Question: I want to present my view as a column on the right side of the screen. This app will be iPad only.
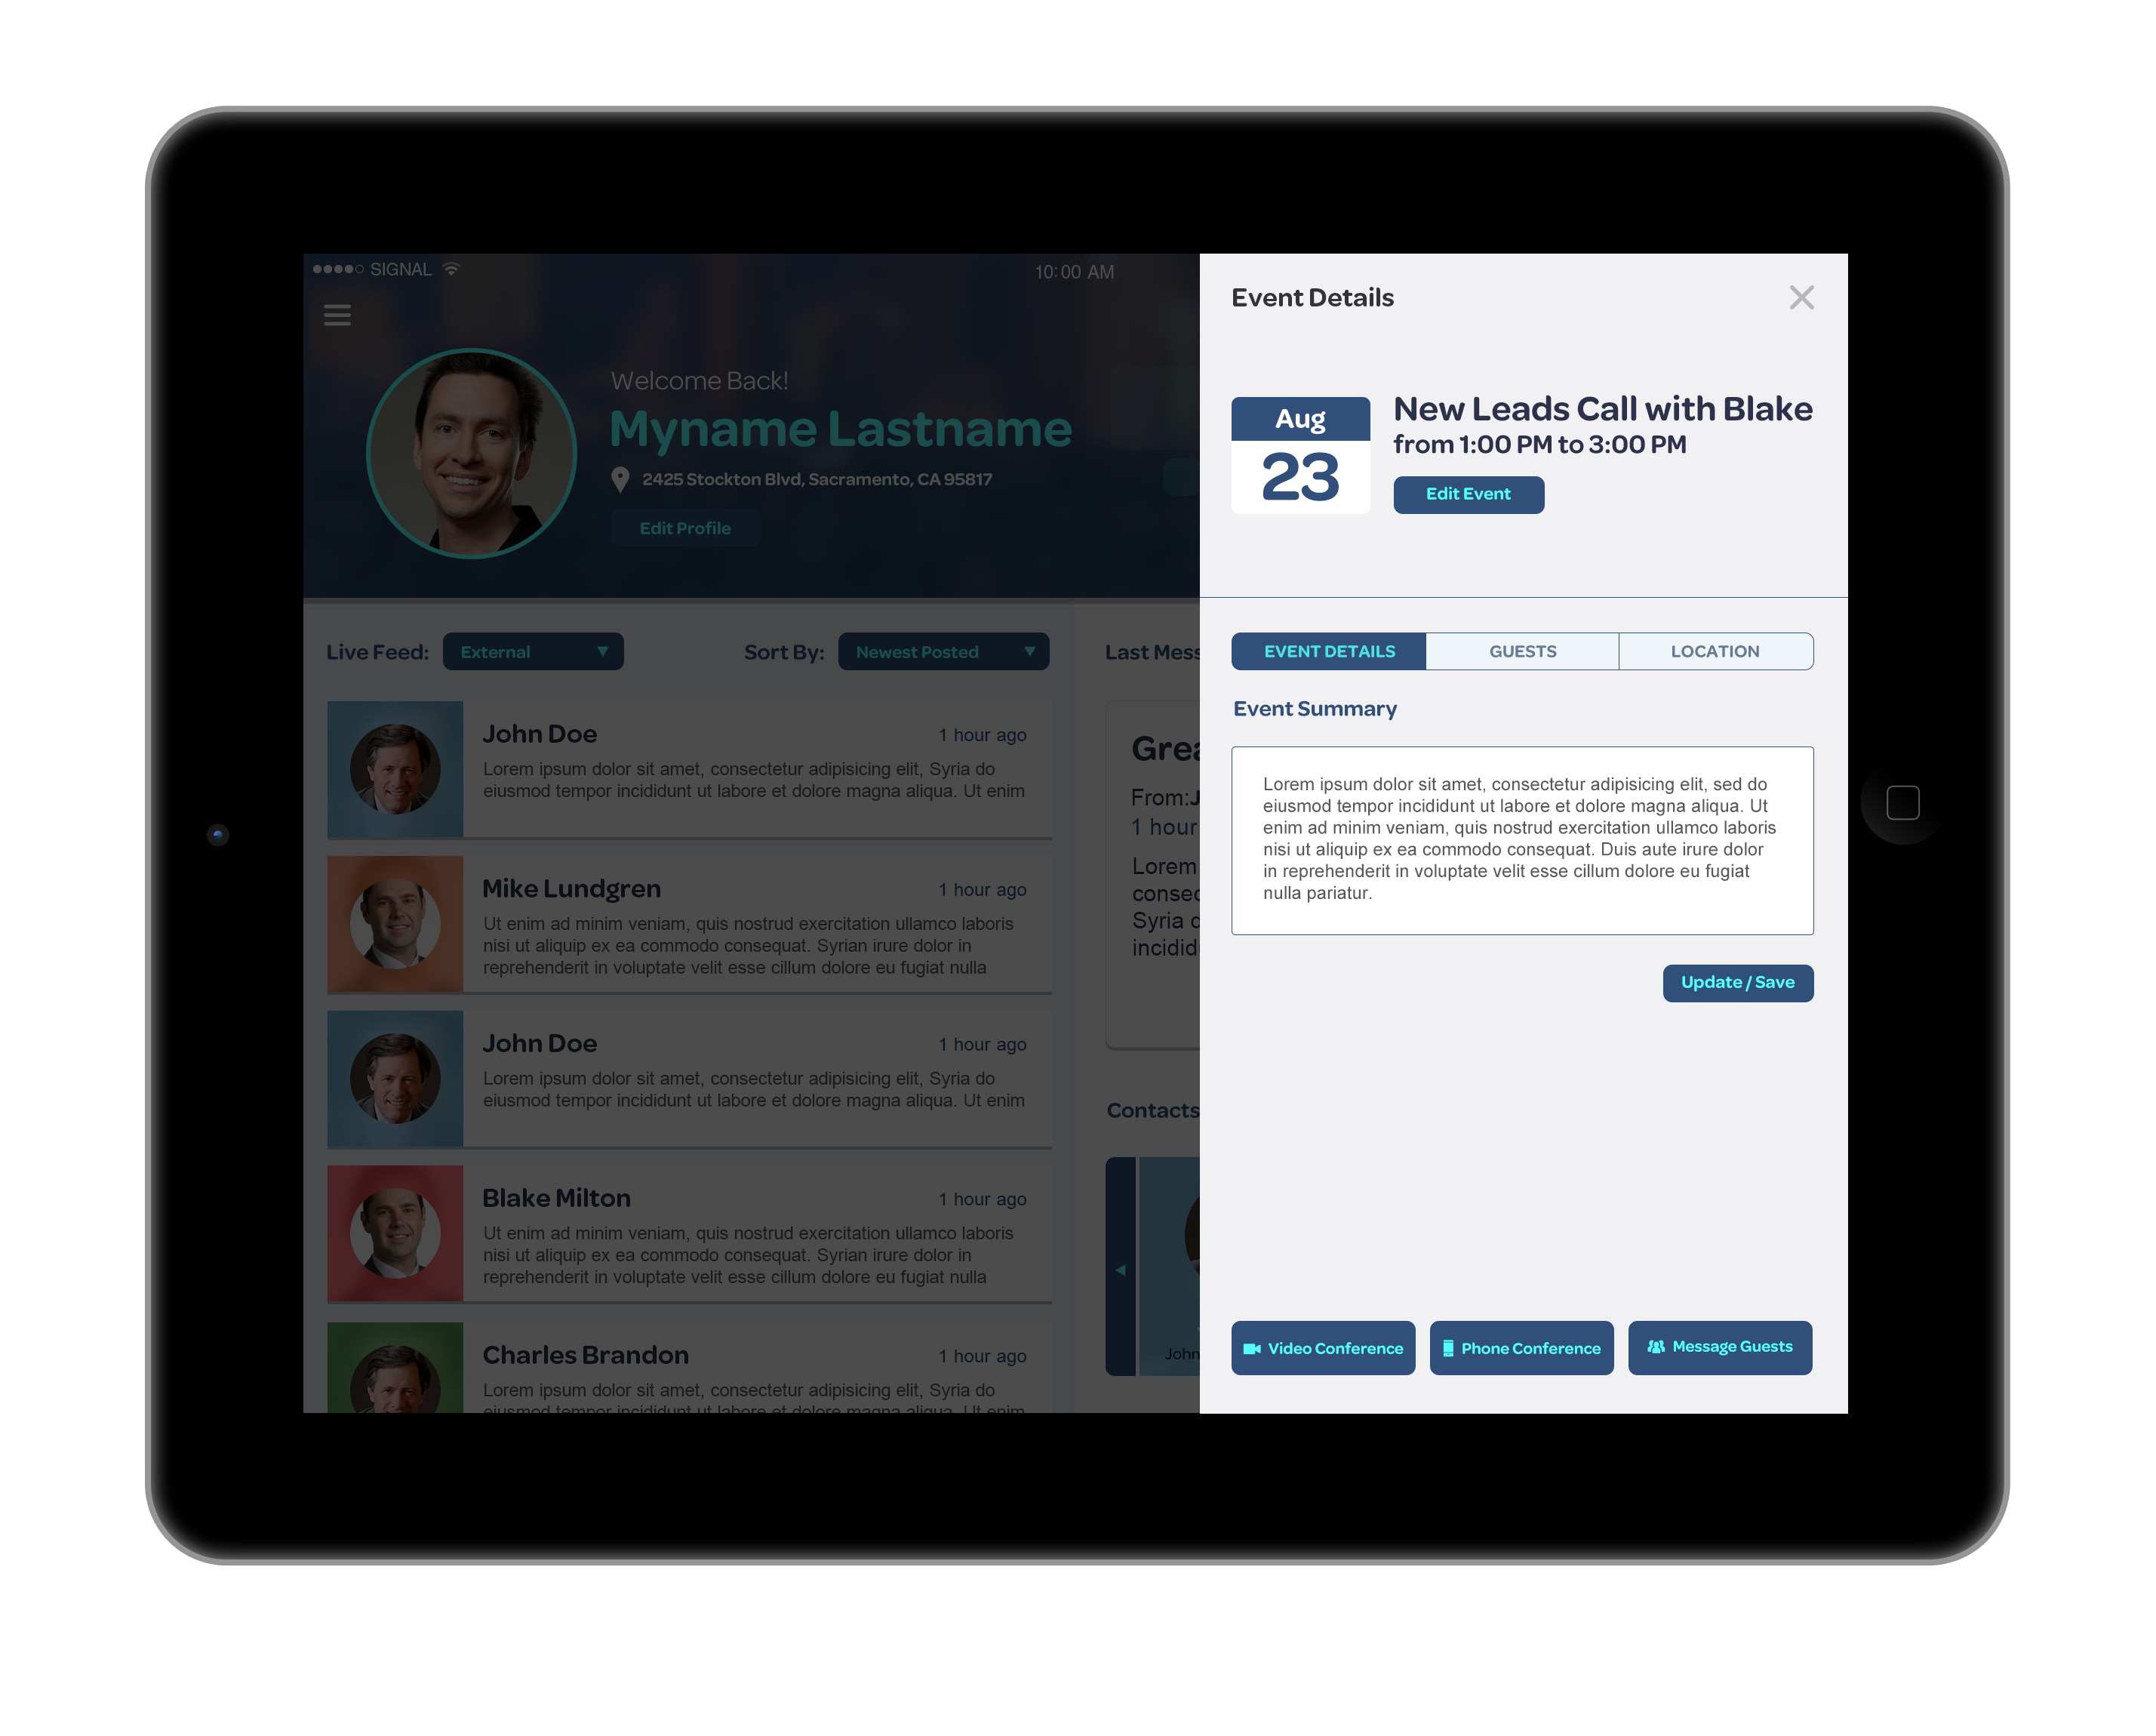
Answer: One way to do this would be to create a view controller that way; drag out a new view controller from the asset library into your storyboard, set the background color to black and bring the opacity to 50%. Then drag out a UIView and set its constraints so that it is pinned to the right side. You need to present it modally. This is usually done by control-dragging from some button or other control in the original view controller to the new view controller and selecting "present modally".
To recreate the effect like in the picture you posted, you don't want the presenting view controller to disappear in the background. To make sure the presenting view controller stays around, you can use a custom presentation controller. To do this, add this to your new view controller (the one that displays the view on the right side):
'''
required init(coder aDecoder: NSCoder) {
super.init(coder: aDecoder)
modalPresentationStyle = UIModalPresentationStyle.Custom
transitioningDelegate = self
}
'''
Now create a PresentationController, which is just a subclass of 'UIPresentationController'. The only method you need to implement in this PresentationController is 'shouldRemovePresentersView()':
'''
override func shouldRemovePresentersView() -> Bool {
return false
}
'''
Add an extension to the presented (or second) view controller (the one that contains 'modalPresentationStyle = UIModalPresentationStyle.Custom' and 'transitioningDelegate = self') or conform to the UIViewControllerTransitioningDelegate protocol some other way:
'''
extension YourViewController: UIViewControllerTransitioningDelegate {
// Need this presentation controller so that view controller in background
// isn't deallocated and therefore appears through the background.
func presentationControllerForPresentedViewController(presented: UIViewController, presentingViewController presenting: UIViewController!, sourceViewController source: UIViewController) -> UIPresentationController? {
return YourPresentationControllersName(presentedViewController: presented, presentingViewController: presenting)
}
}
'''